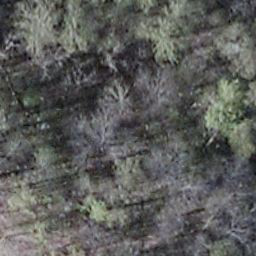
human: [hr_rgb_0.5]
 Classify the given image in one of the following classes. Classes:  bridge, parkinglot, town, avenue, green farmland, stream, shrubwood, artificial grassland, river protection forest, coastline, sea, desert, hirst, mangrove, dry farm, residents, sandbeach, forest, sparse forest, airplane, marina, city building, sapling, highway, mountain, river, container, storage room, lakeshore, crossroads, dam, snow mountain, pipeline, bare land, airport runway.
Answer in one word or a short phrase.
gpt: shrubwood